Question: The image is less than 1MB but the size is roughly 5500x3600. I am trying to resize the image down too something less than 500x500. My code is pretty simple.
'''
$image = imagecreatefromjpeg("upload/1.jpg");
$width = imagesx($image);
$height = imagesy($image);
$pWidth = 500;
$pHeight = 334;
$image_p = imagecreatetruecolor($pWidth, $pHeight);
setTransparency($image,$image_p,$ext);
imagecopyresampled($image_p, $image, 0, 0, 0, 0, $pWidth, $pHeight, $width, $height);
'''
I found out that to process this image, the imagecreatefromjpeg uses 100M using memory_get_usage.
Is there a better way to do imagecreatefromjpeg? is there a workaround or a different function that uses less memory?
I did ask my server admins to increase the memory but I doubt they will increase it to 100M or more. I am considering limiting the dimensions of an image a user can upload but not before exhausting all my options as users will most likely upload images they took.
Btw, the following is the image i used which uses 100M of memory

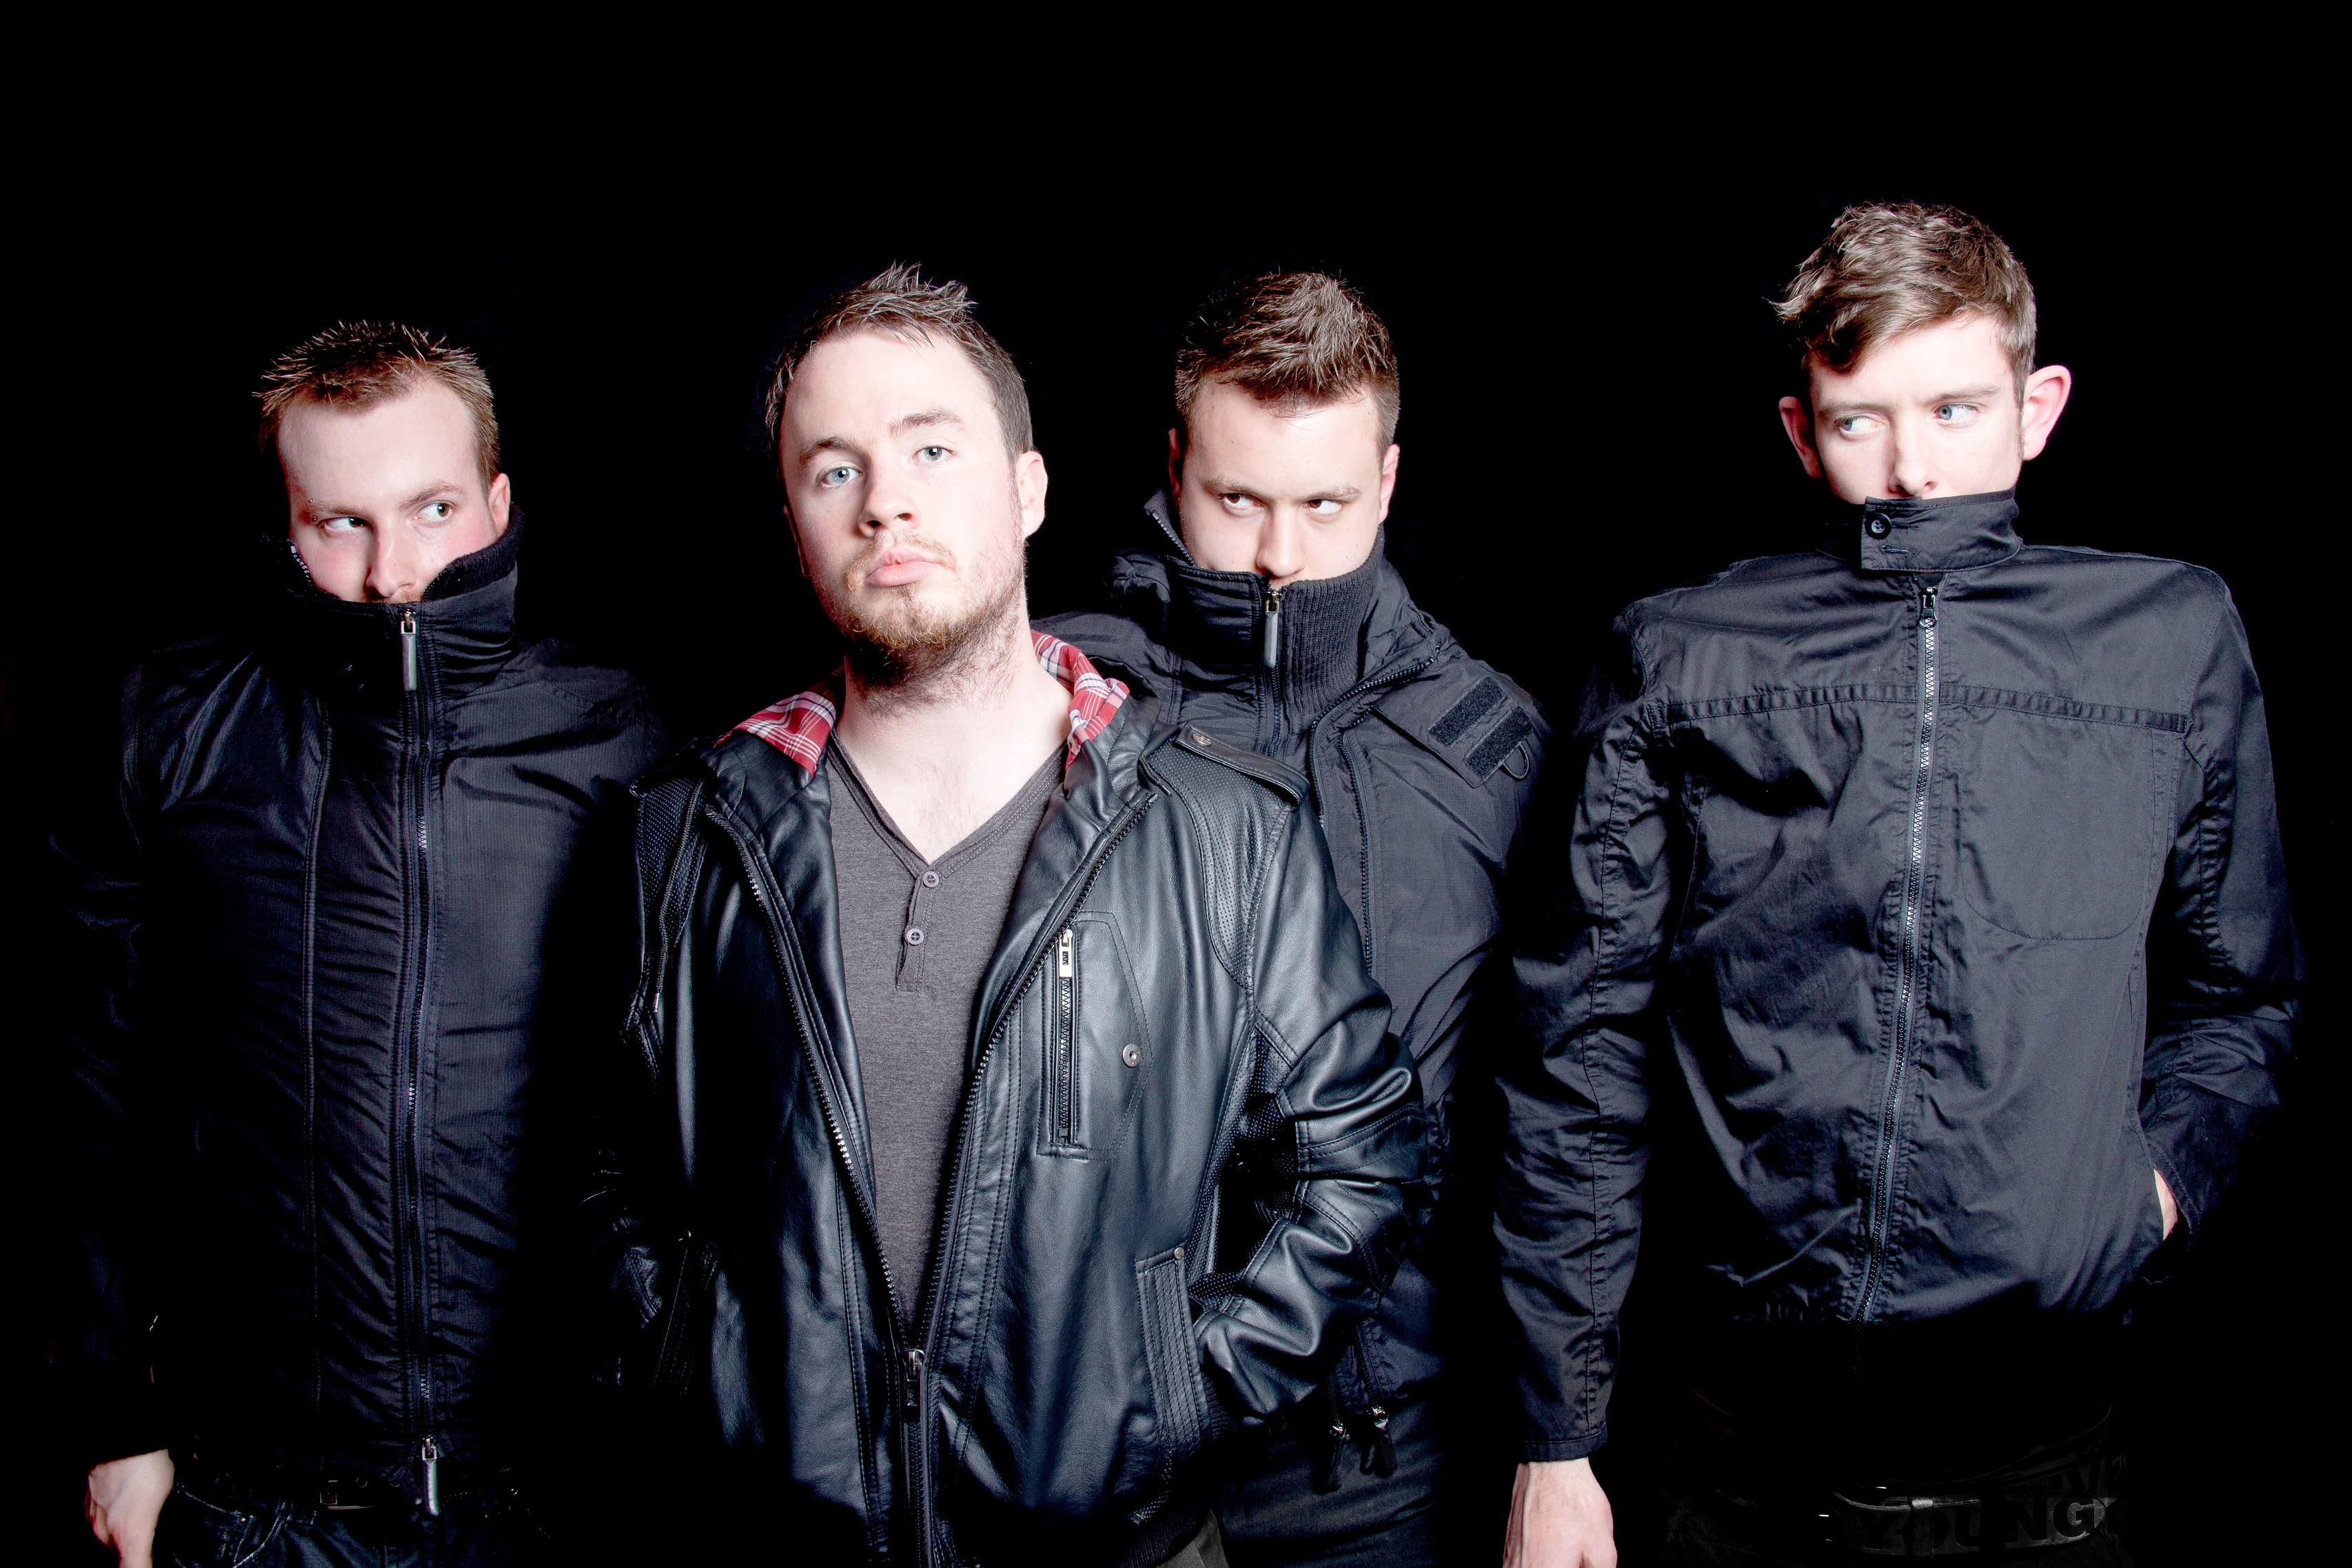
Answer: What @dev-null-dweller says is the correct answer:
> With 5500x3600 you will need at least 5500*3600*4 bytes in memory =~ 80MB. For large pictures Imagick extensions might have better performance than GD
There is no way to "improve" on that because that's the amount of memory needed to process the image. JPEG is a compressed format so its file size is irrelevant, it's the actual dimensions that count. The only way to deal with such an image inside GD is increasing the memory limit.
You may be able to do better using a library/command line client like ImageMagick if you have access to that - when you <URL>, its memory usage won't count towards the memory limit. Whether you can do this, you'd need to find out from your web host or server admin.
Another idea that comes to mind is using an image resizing API that you send the image to. That would take the load completely off your server. This question has some pointers: <URL>